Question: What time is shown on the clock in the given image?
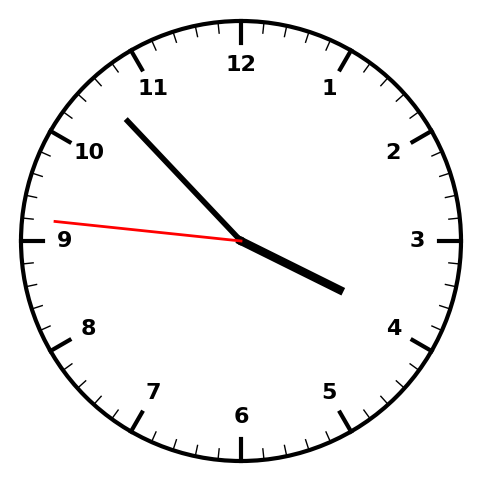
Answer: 03:52:46